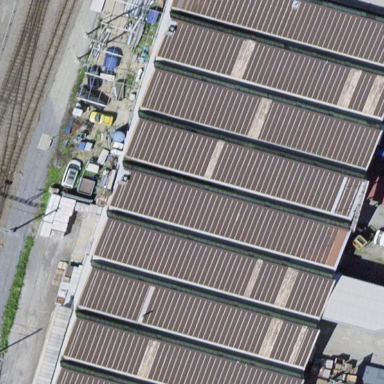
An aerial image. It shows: Industrial building.